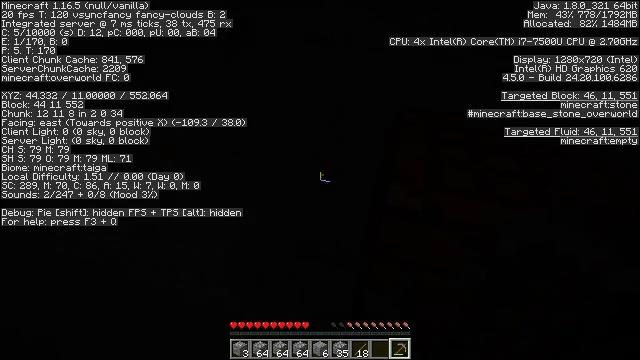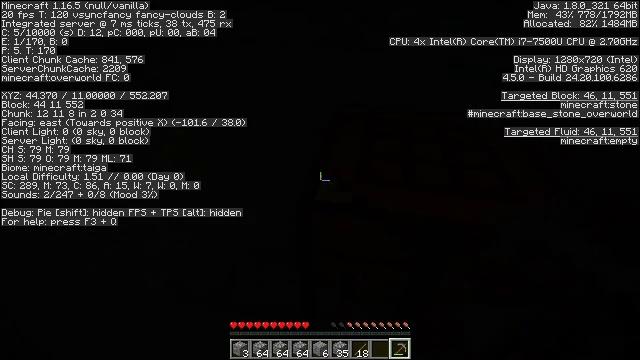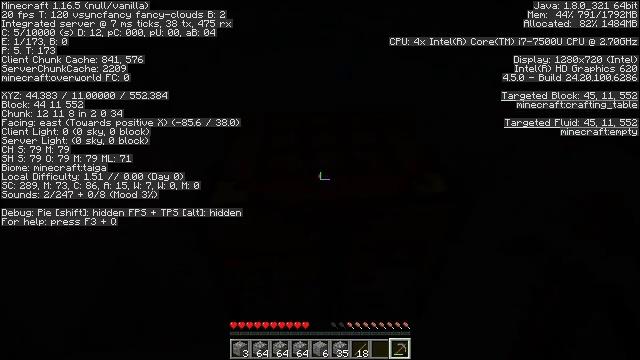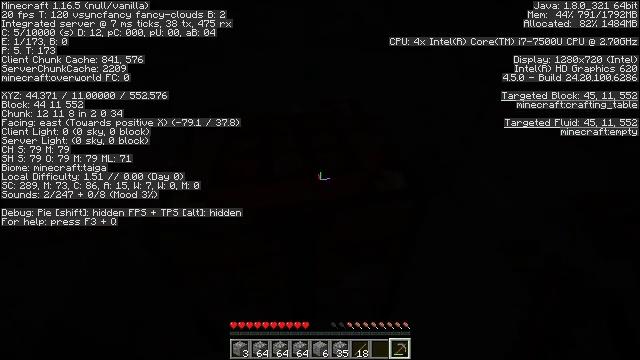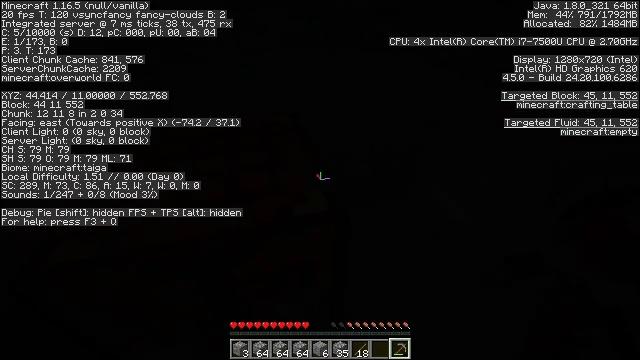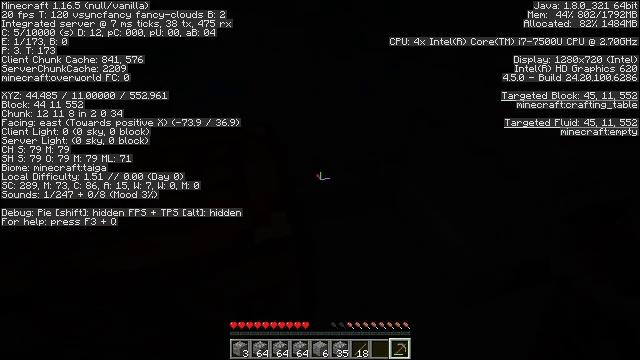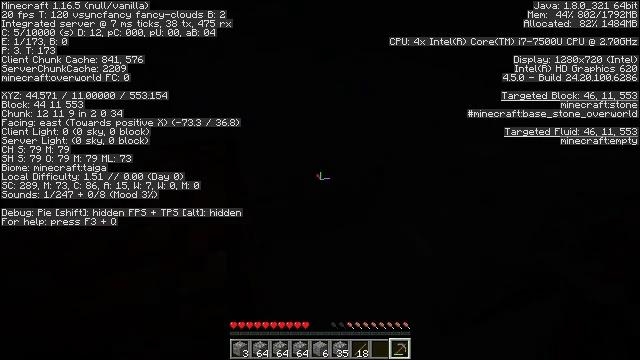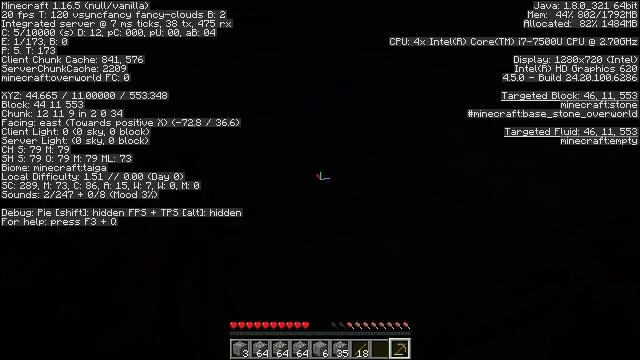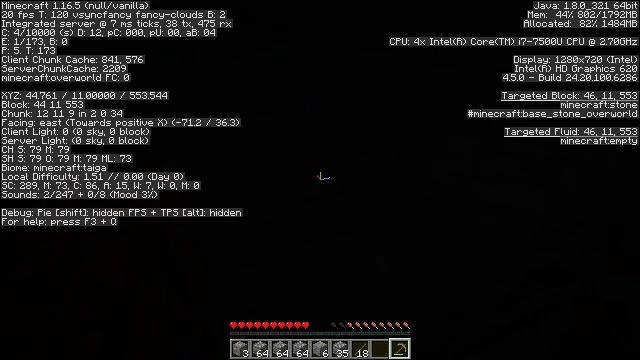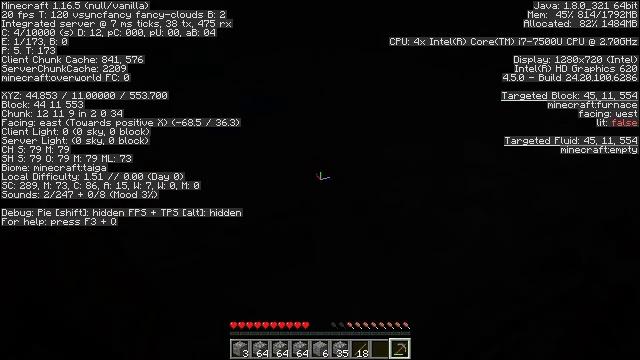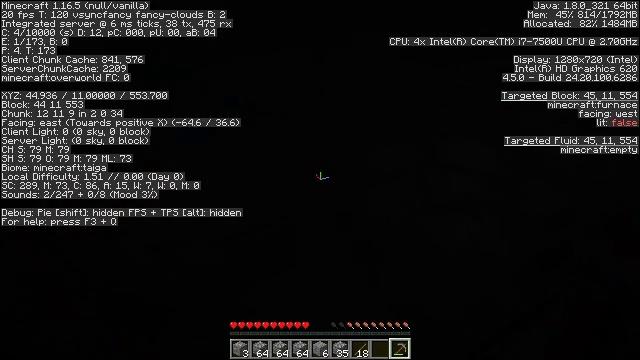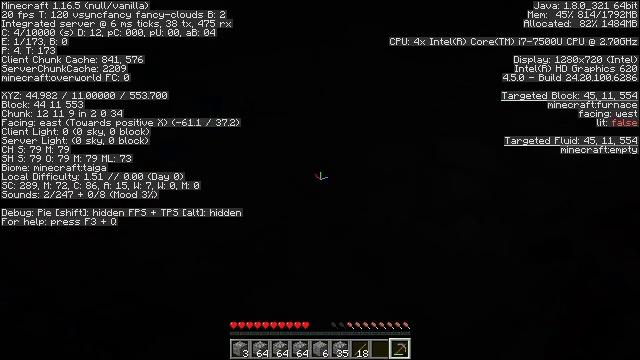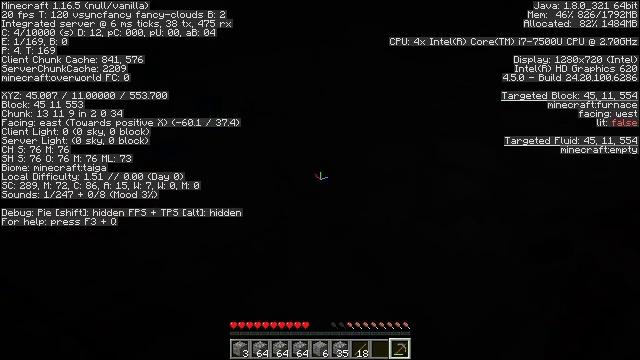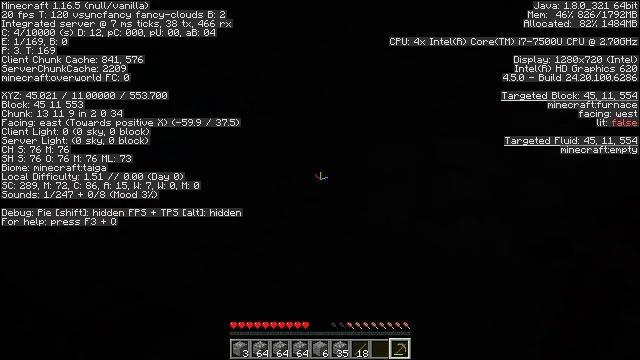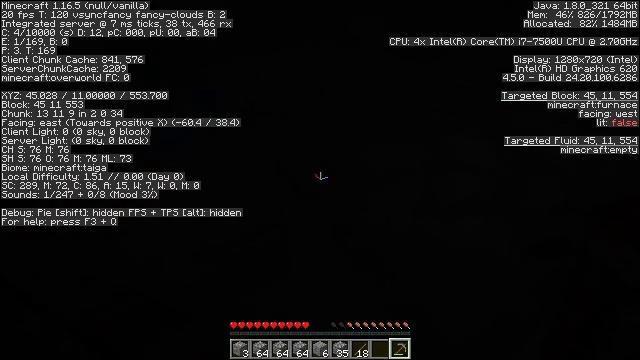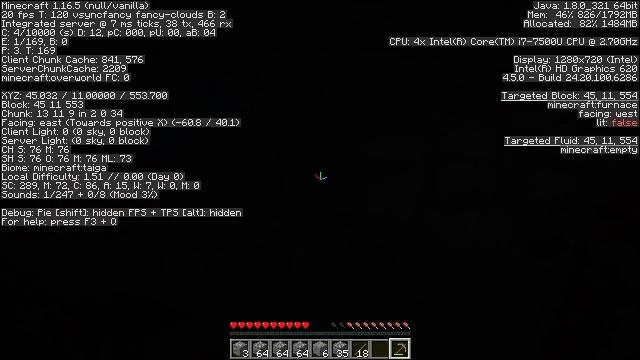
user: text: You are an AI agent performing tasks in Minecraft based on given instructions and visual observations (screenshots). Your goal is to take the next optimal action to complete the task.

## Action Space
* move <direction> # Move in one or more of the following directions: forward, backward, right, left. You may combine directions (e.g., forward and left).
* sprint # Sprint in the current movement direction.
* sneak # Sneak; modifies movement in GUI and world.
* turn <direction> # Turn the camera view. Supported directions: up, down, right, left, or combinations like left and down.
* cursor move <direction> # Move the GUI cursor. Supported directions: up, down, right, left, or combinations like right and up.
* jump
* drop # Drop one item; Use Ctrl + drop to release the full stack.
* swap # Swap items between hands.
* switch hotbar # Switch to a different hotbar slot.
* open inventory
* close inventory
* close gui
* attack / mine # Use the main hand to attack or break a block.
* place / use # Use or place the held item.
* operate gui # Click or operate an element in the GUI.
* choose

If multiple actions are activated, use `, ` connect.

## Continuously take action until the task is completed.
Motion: motion action
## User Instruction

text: craft item air
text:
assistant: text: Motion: move right, turn right
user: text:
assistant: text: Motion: move right, turn right
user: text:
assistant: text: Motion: move right, turn right
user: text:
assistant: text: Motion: move forward and move right, turn right
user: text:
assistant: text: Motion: move forward and move right
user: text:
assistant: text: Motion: move forward and move right
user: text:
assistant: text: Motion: move forward and move right
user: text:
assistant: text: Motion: move forward and move right, turn right
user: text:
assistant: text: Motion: move forward and move right, turn right
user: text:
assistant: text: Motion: move forward and move right, turn right
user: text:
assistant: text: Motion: turn right
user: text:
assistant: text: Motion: turn right
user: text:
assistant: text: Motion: no_op
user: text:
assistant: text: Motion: no_op
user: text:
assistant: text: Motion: turn down
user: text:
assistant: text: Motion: no_op
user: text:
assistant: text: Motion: use / place
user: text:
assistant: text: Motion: turn right and down, use / place
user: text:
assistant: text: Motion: turn right, use / place
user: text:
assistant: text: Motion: turn right
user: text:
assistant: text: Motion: turn right
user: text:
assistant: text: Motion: open gui
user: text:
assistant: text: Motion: no_op
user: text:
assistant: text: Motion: no_op
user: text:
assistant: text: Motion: no_op
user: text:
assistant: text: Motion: no_op
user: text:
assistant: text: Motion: no_op
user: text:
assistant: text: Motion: no_op
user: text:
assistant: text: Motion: no_op
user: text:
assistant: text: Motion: cursor move left